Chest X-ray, AP view. Patient: 55 years old, sex M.
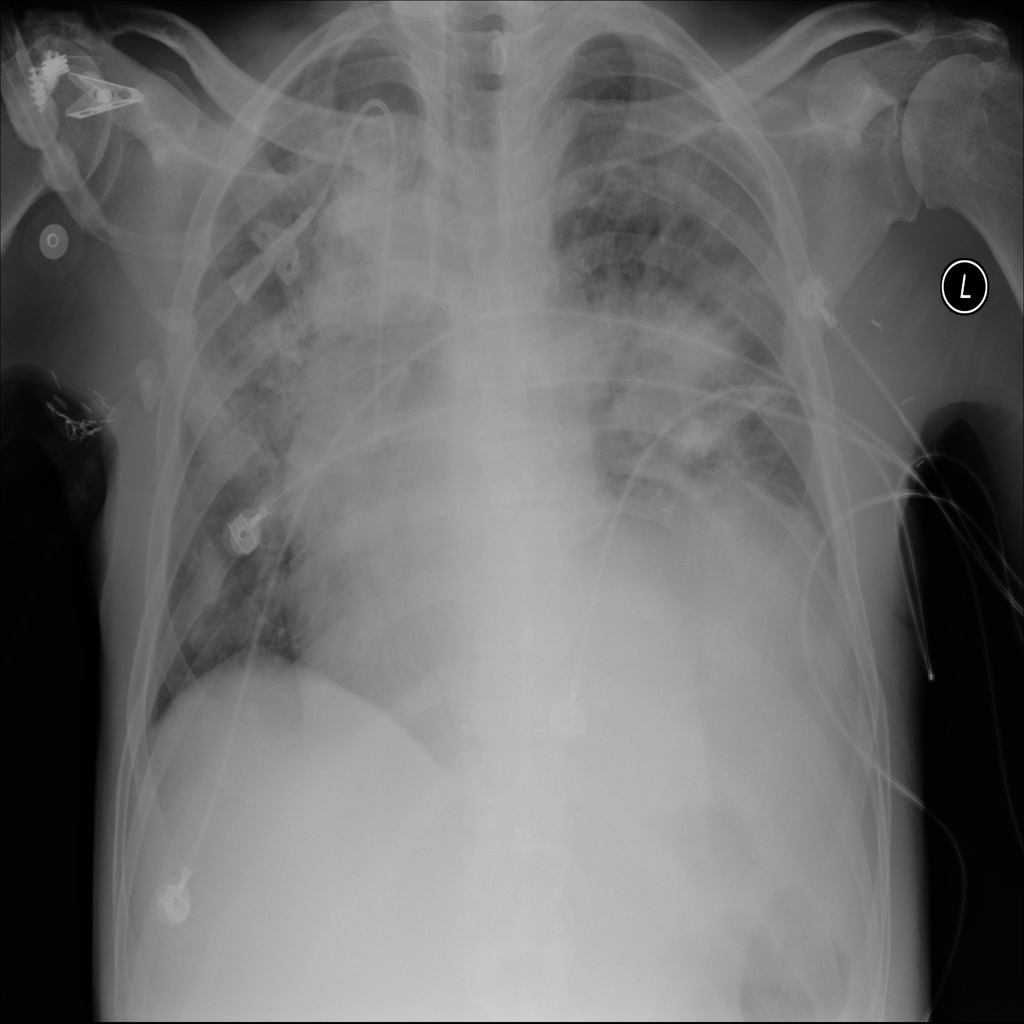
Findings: No Finding